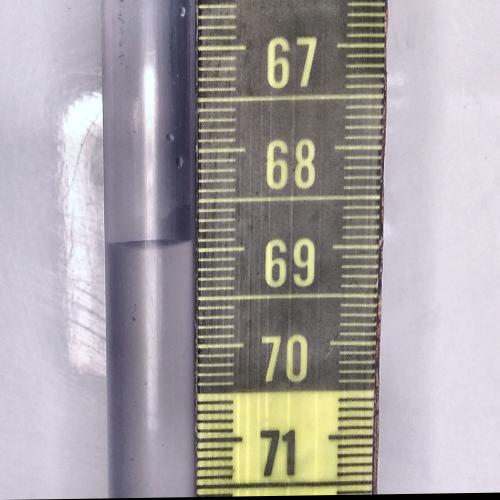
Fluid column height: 68.9 cm